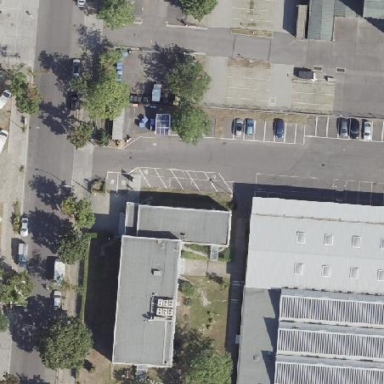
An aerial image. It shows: Commercial building.